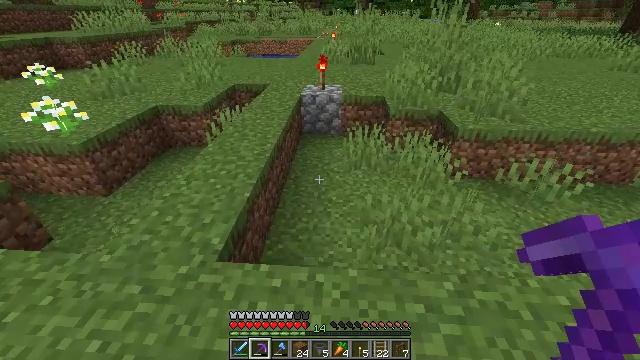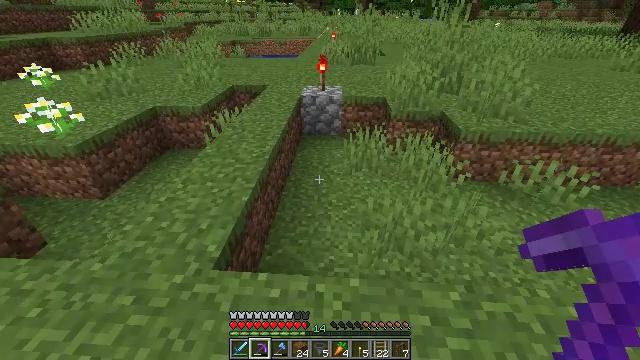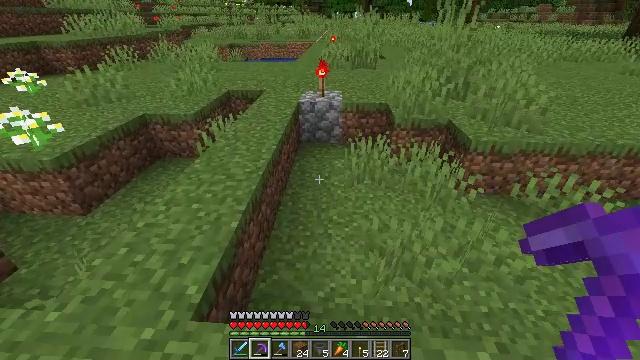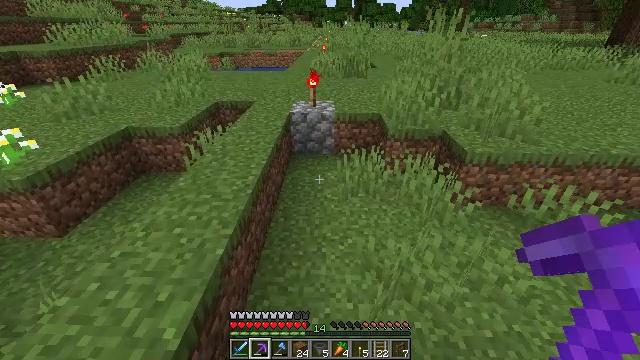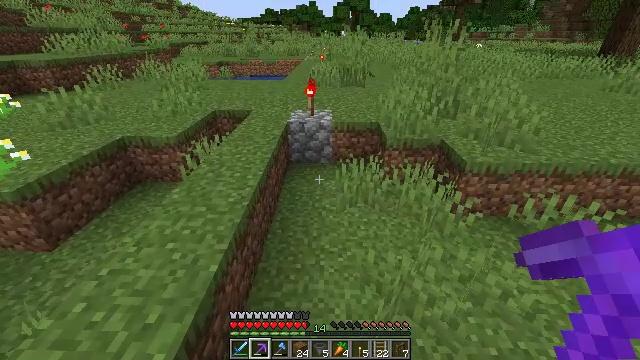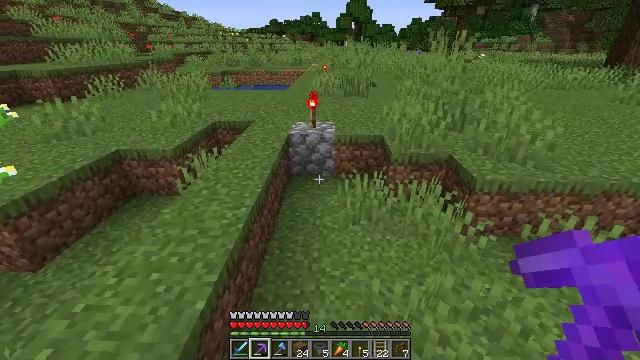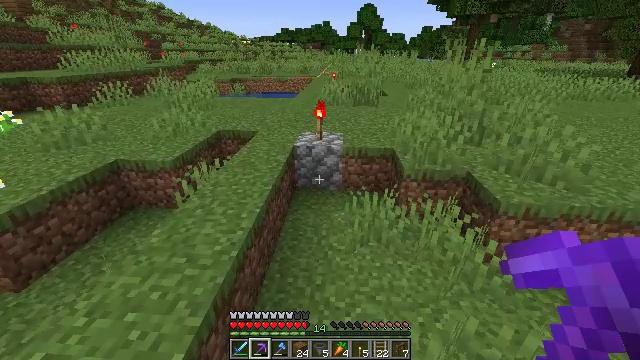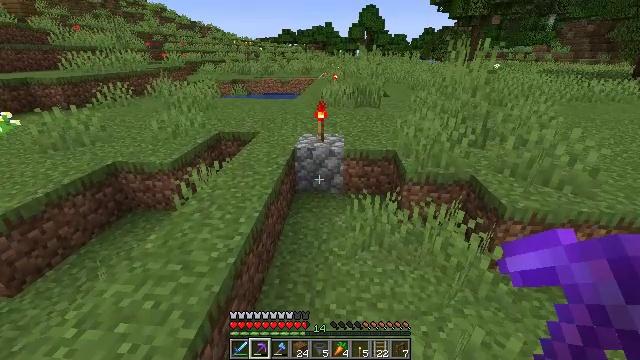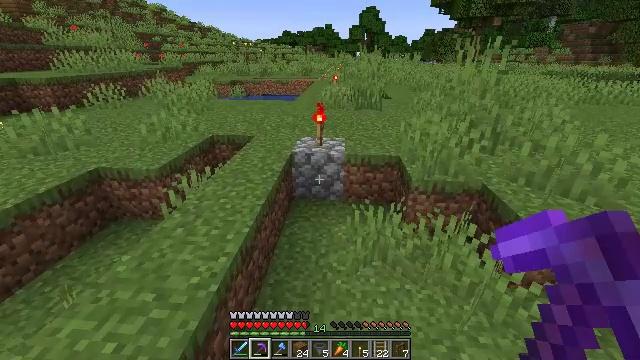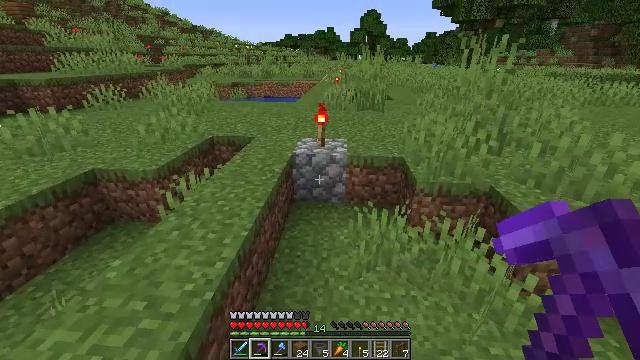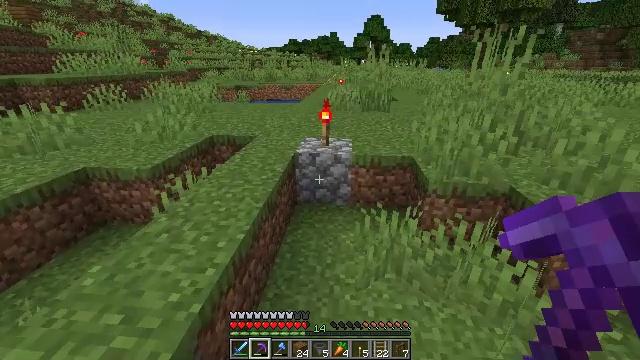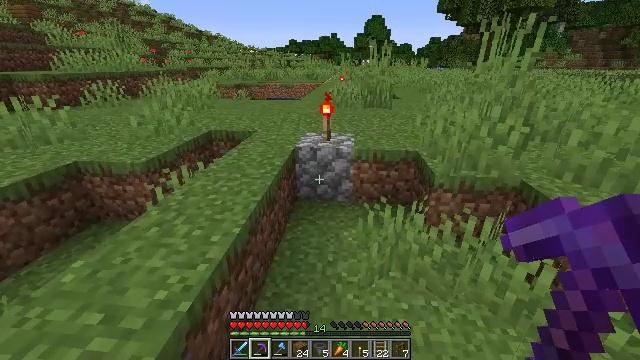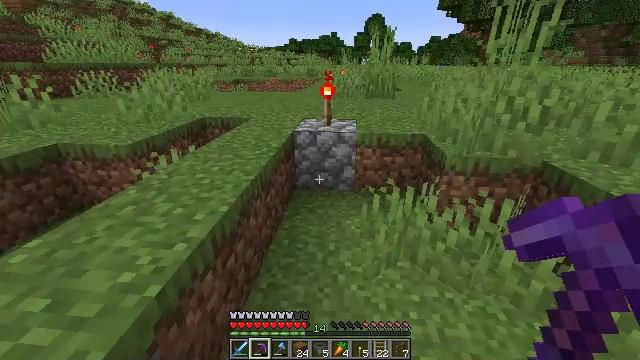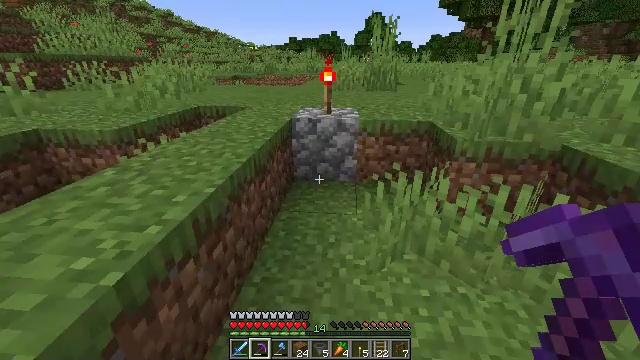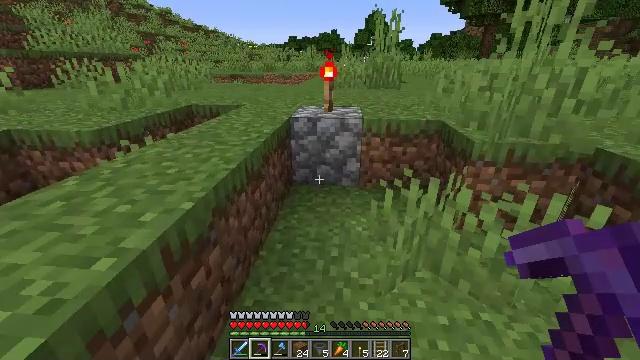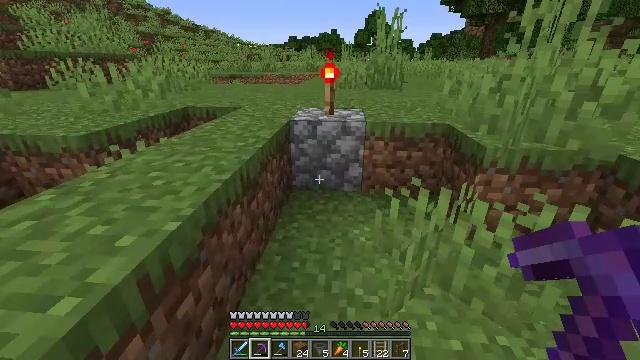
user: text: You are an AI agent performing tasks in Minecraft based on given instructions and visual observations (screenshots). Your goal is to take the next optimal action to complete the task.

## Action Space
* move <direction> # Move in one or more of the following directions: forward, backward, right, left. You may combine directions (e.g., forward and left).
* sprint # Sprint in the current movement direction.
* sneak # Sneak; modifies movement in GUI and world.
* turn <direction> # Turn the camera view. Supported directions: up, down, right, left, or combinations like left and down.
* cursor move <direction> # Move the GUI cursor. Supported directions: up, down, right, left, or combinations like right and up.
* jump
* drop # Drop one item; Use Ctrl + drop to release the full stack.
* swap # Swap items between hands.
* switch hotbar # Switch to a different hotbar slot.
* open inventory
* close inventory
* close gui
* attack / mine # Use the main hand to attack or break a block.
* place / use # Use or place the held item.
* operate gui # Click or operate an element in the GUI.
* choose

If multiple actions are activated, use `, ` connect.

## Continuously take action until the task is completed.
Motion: motion action
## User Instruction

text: Attack the redstone torch to break it.
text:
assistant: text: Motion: move forward
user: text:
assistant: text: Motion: move forward
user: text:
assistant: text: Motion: move forward, turn right and up
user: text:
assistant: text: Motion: move forward, turn up
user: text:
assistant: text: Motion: move forward, turn up
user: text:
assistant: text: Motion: move forward, turn left and up
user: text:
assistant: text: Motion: move forward
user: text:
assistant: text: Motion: move forward
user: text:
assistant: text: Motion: move forward
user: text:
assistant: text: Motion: move forward, turn up
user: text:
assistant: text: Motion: move forward
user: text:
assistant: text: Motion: move forward
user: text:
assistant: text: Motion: move forward
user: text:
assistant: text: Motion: move forward
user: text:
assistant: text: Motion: move forward
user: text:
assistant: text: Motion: move forward
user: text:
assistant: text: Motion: move forward
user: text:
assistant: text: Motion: move forward
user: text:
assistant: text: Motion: move forward
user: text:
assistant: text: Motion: move forward, turn left
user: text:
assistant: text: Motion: move forward, turn left and down
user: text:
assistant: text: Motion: move forward, turn left and down
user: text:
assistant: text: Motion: move forward, jump
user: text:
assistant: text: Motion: move forward, jump
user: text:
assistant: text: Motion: move forward, turn right and down, jump
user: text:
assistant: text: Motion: move forward, turn right and down, jump
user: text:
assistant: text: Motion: move forward and move left, turn right and down, jump
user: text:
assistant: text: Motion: move left, turn right and down
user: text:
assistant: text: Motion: move left, turn right and down
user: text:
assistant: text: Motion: move left, turn right and down